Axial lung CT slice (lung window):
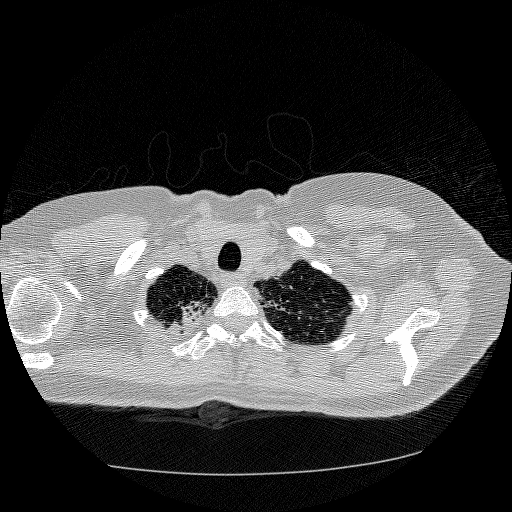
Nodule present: no